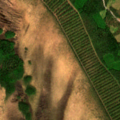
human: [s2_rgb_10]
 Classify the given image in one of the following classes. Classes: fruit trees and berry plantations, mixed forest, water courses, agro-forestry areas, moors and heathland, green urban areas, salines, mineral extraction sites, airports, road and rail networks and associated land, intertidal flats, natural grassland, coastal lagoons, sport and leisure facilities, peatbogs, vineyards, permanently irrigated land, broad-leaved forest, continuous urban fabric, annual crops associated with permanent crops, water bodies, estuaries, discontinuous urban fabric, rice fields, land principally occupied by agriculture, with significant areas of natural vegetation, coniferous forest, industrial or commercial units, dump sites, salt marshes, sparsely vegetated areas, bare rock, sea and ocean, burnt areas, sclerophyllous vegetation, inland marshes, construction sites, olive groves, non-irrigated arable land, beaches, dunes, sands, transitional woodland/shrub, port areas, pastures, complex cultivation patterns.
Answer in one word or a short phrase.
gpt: coniferous forest, mixed forest, peatbogs